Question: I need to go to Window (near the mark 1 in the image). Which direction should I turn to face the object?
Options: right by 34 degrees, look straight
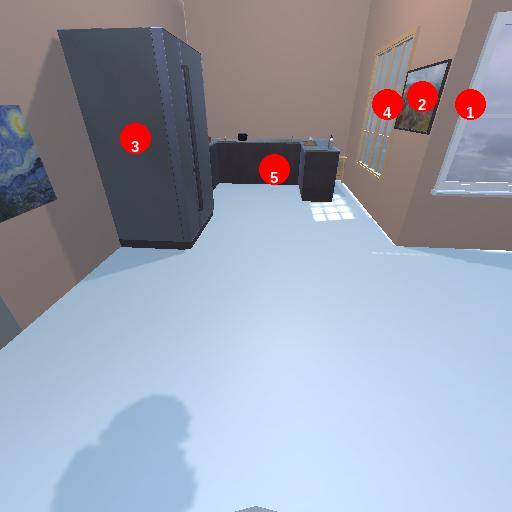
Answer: right by 34 degrees